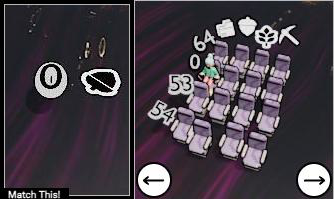
Task: seats
Answer: no